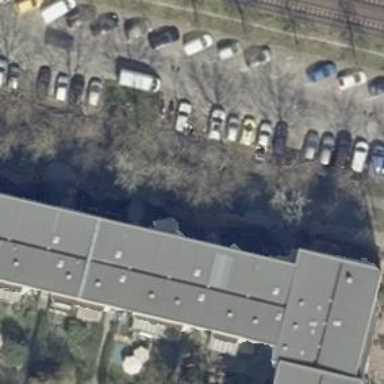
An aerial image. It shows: Apartment building with flat roof.